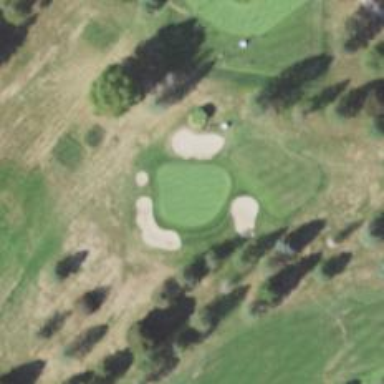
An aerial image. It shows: Golf hole.